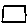
Label: square